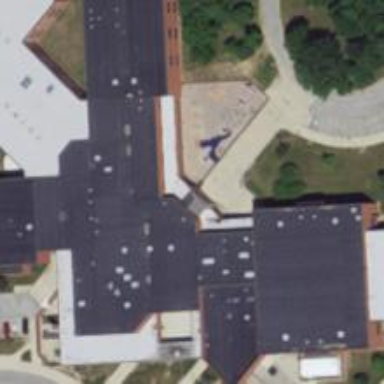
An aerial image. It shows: School building.